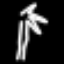
Label: palm tree